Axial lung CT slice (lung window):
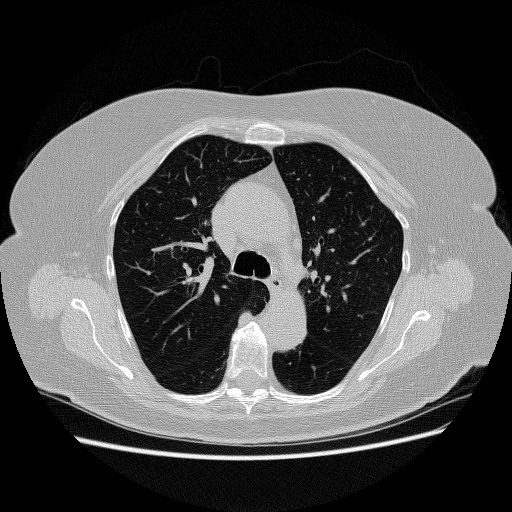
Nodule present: no